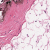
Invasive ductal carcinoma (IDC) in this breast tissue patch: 0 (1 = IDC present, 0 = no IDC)